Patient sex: F
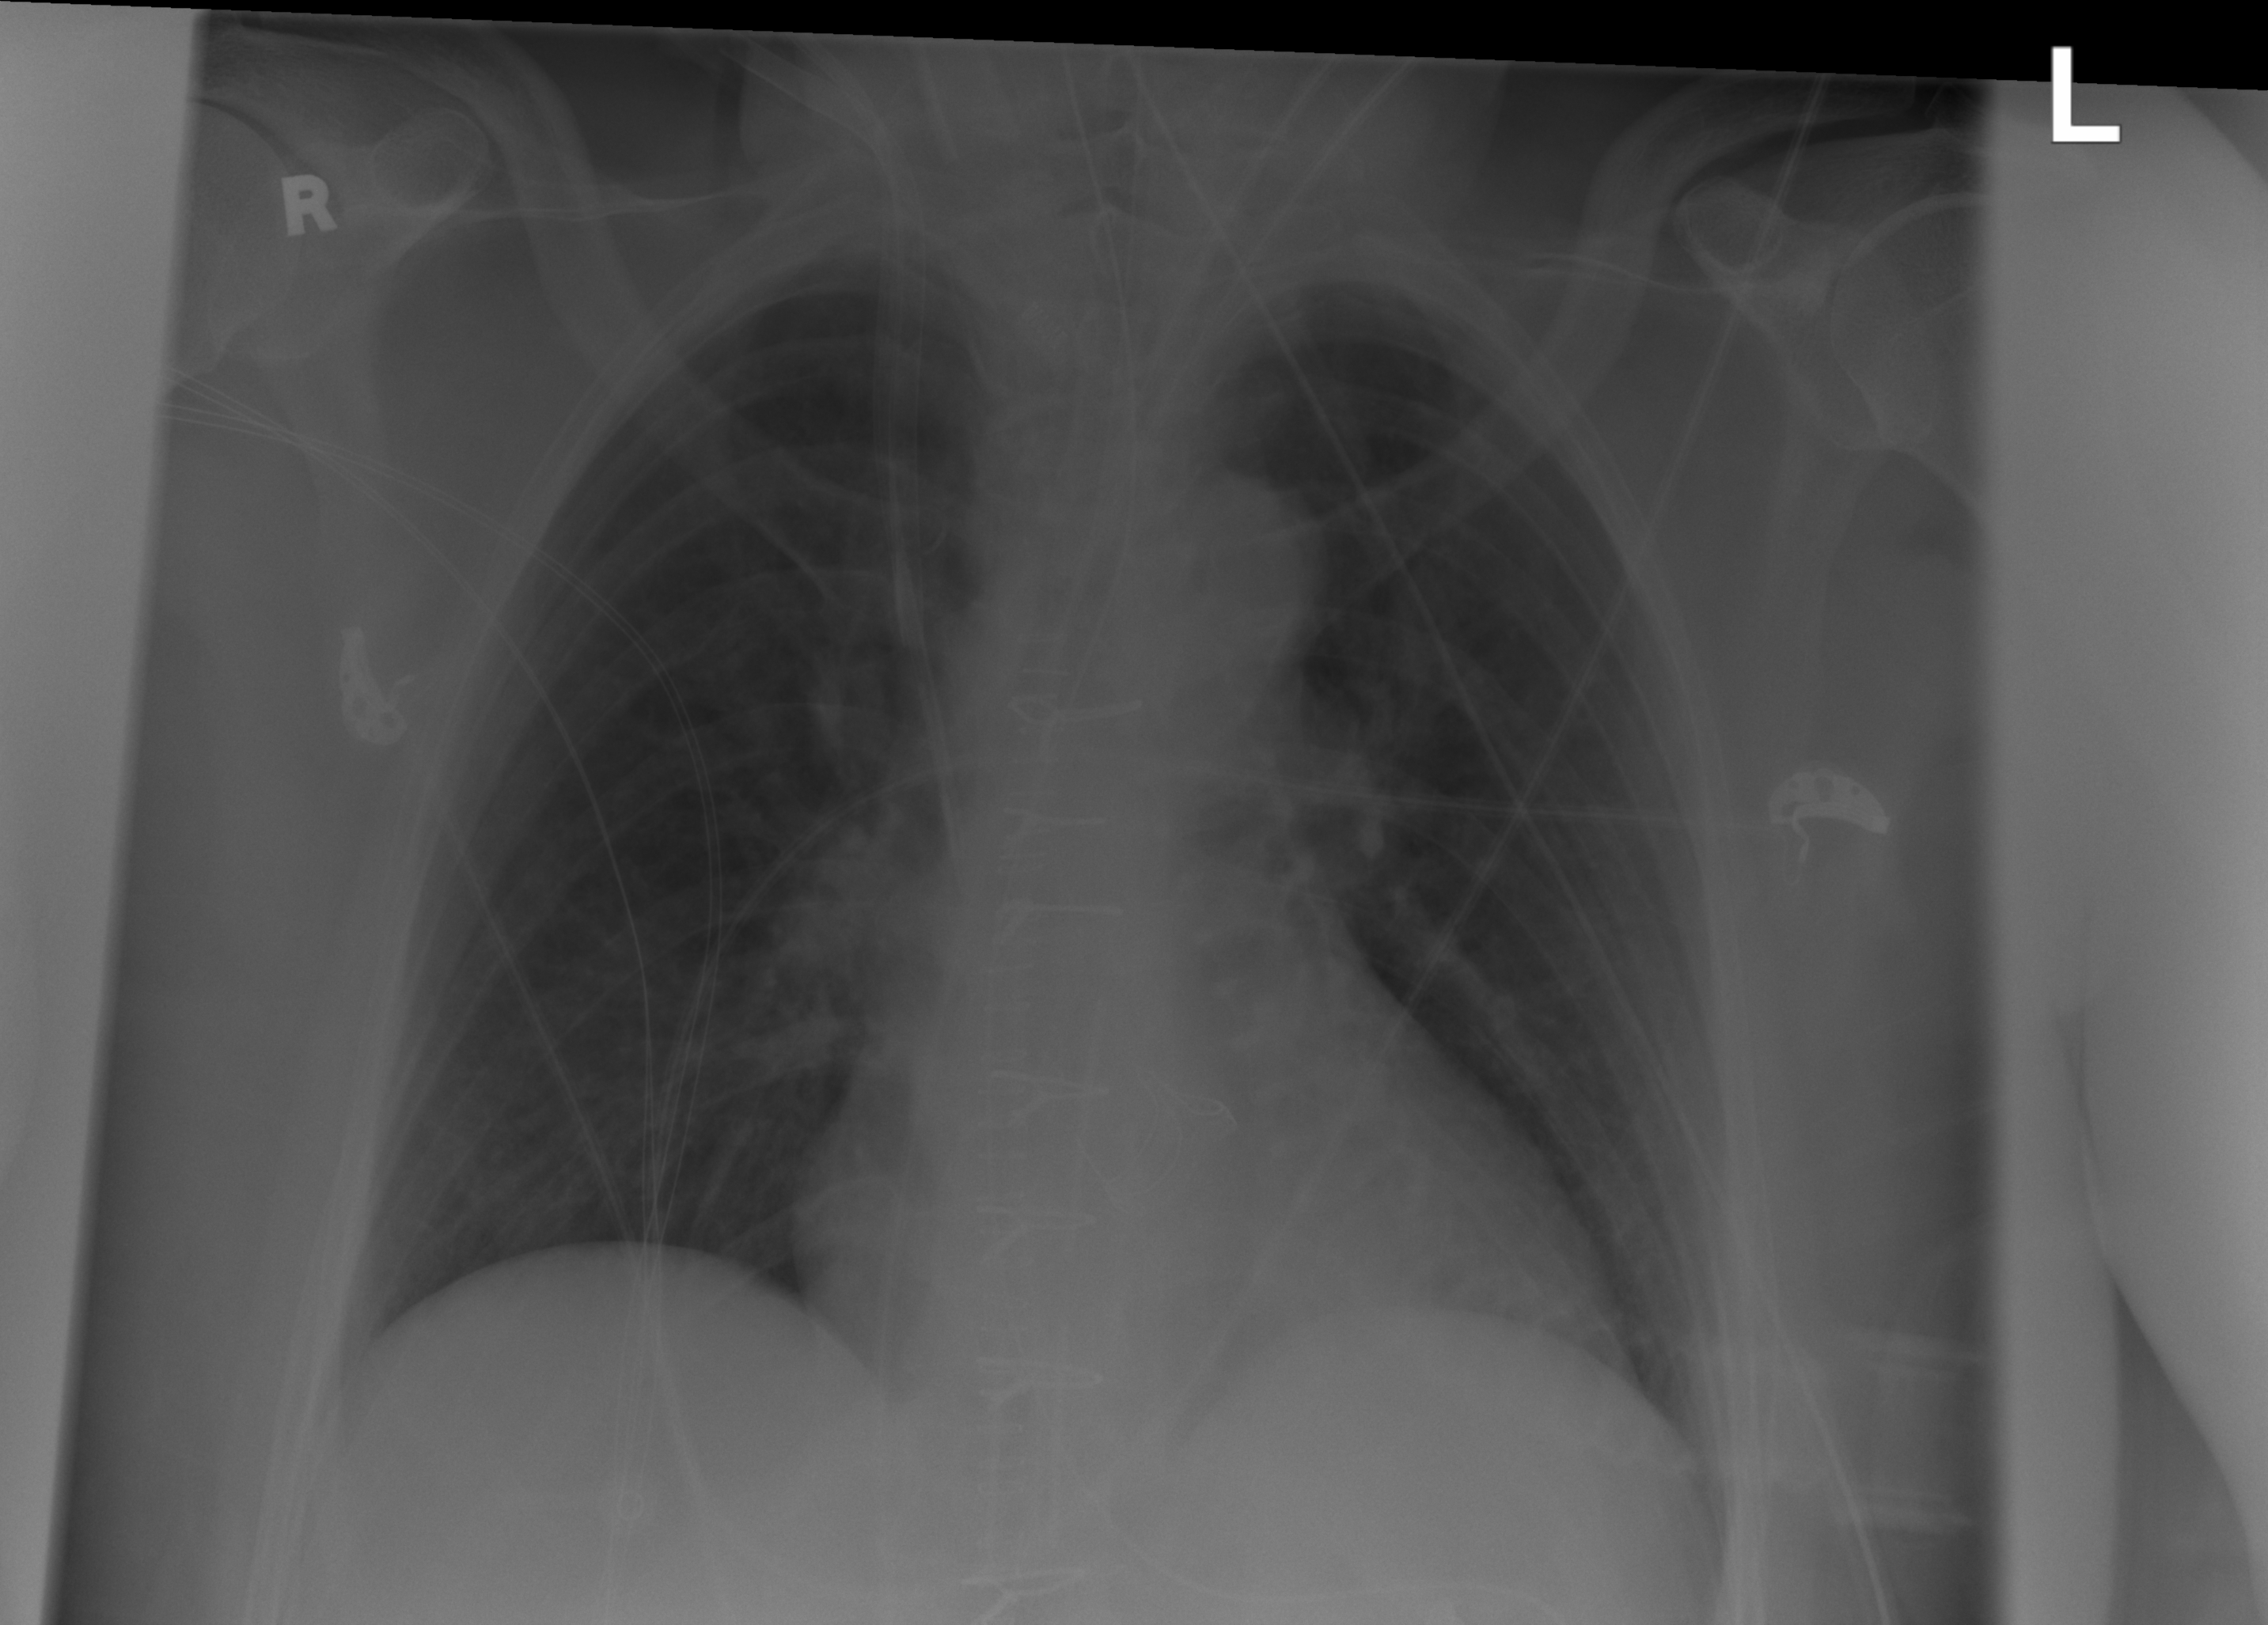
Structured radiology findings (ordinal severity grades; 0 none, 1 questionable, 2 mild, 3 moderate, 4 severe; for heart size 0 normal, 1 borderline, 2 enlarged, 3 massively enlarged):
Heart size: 0
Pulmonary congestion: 0
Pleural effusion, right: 0
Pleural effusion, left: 0
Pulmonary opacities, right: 0
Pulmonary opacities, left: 0
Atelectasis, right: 0
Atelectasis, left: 0